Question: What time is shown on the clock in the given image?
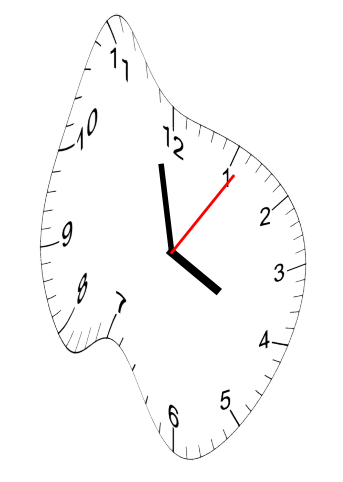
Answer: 03:58:06